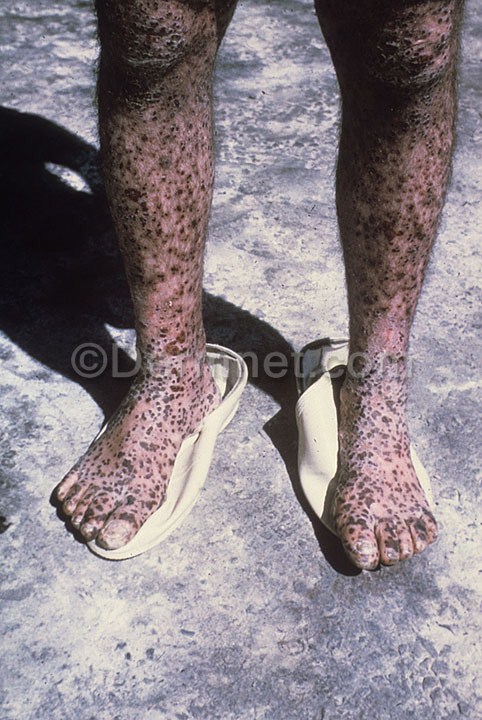
Disease: Warts Molluscum and other Viral Infections